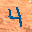
Label: 4